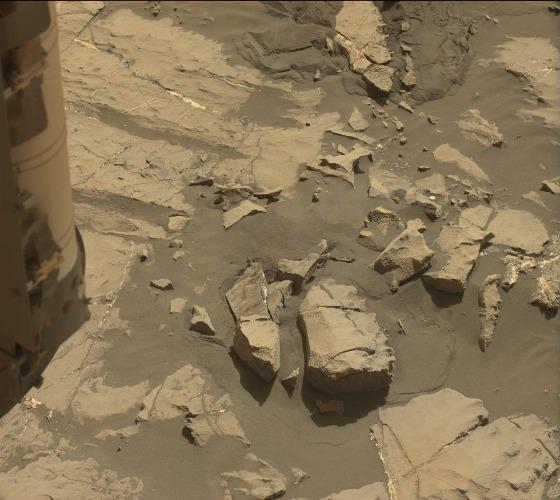
Terrain classes present: Bedrock, Gravel / Sand / Soil, Rock, Shadow, Sky / Distant Mountains, Track